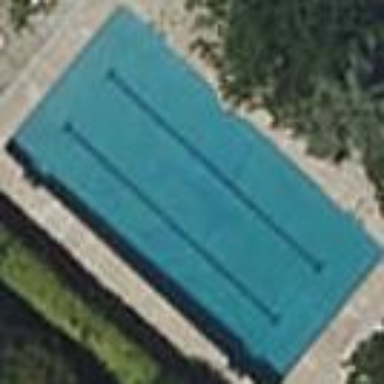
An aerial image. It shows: Swimming pool located in leisure land.